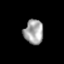
Tissue: skin
Cell type: Epithelial cells
Senescence score: 0.2739
Nuclear area (px): 469
Mean DAPI intensity: 161.821